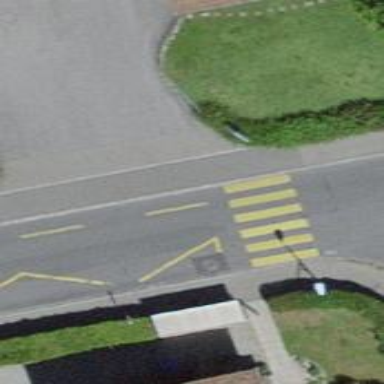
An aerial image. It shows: Public transport stop position.